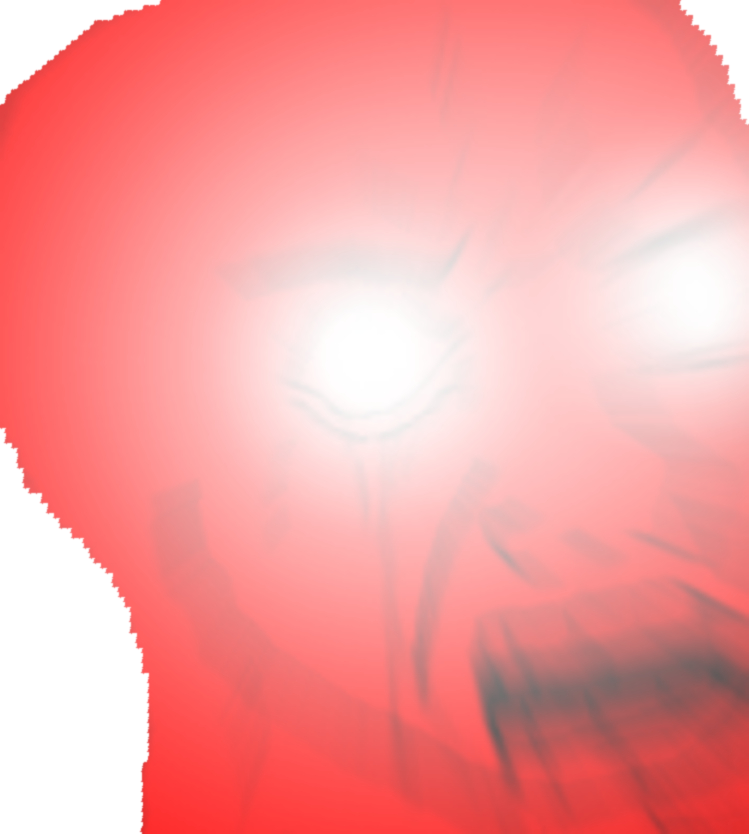
Label: 5_Rage